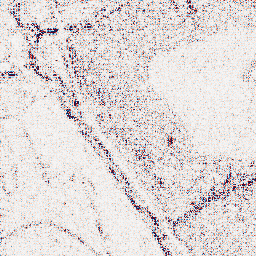
Category: wavelet
Decomposition family: wavelet_biorthogonal
Decomposition parameters: wavelet: bior5.5
level: 1
Upsampling method: cubic_catmull_rom
Upsampling parameters: scale: 4
Upsampling scale: 4